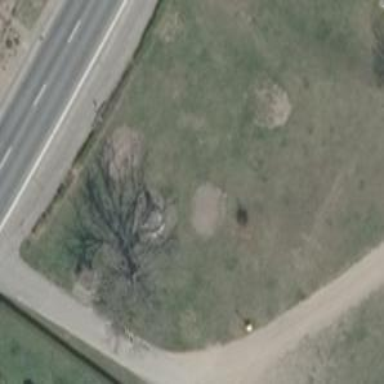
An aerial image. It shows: Memorial site with historic significance.